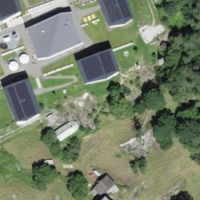
EUNIS habitat code: 55
Species observed at this site:
Campanula rapunculoides